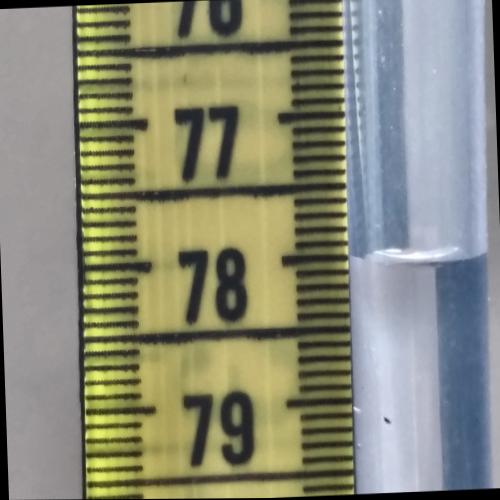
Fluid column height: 78.0 cm